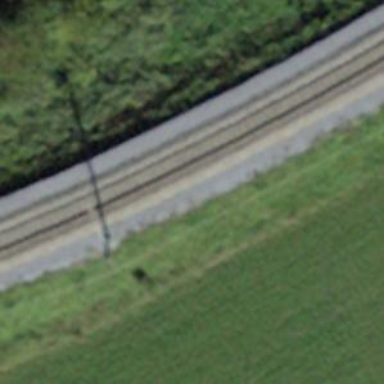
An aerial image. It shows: Narrow gauge railway with electrified contact lines.